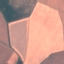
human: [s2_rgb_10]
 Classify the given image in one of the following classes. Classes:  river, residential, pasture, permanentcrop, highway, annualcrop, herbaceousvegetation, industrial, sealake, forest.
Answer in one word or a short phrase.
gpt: AnnualCrop